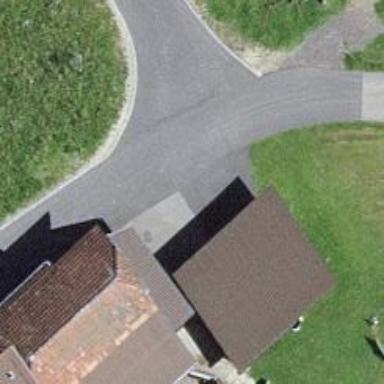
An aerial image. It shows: Garage building.